Question: How can I fix this? I have used php to display data from my database but I didn't foresee this bug.
When I click the gear icon both dropdown menu will appear. How can I fix this? What I want is when I click the gear of a specific project only one dropdown will appear. I hope you can help me its been bugging me for days. Thank you!!

Here is my code:
'''
if ($level == "Level 1"){
$sql = "SELECT * FROM project";
$result = mysqli_query($conn,$sql);
$count = mysqli_num_rows($result);
if ($count > 0) {
while ($row = mysqli_fetch_array($result)) {
echo "<input type='hidden' id='".$row['project_id']."'>";
echo "<div class='col-3'>";
echo "<div class='card'>";
echo "<div class='row'>";
echo "<div class='col-2'>";
echo "<h6 class='card-title'>".$row['project_name']."</h6>";
echo "</div>";
echo "<div class='col-2'>";
echo "<div class='card-setting'><i class='fa fa-gear'></i></div>";
echo "<div id='card-setting-dropdown' class='card-dropdown-content'>";
echo "<button class='card-dropdown-menu' id='delete_project'>Delete Project</button>";
echo "<button class='card-dropdown-menu' id='add_task'>Add Task</button>";
echo "</div>";
echo "</div>";
echo "</div>";
echo "<div class='row'>";
echo "<div class='col-2'>";
echo "<label class='project-details'>".$row['department']."</label>";
echo "</div>";
echo "<div class='col-2'>";
echo "<label class='project-details' style='float:right;'>Priority: ".$row['priority']."</label>";
echo "</div>";
echo "</div>";
echo "<div class='pr-task-data'>";
echo "<div class='pr-task-summary-l'>";
echo "<label class='pr-task-title'>Tasks</label>";
echo "<p class='pr-task-details'>12</p>";
echo "</div>";
echo "<div class='pr-task-summary-l'>";
echo "<label class='pr-task-title'>Completed</label>";
echo "<p class='pr-task-details'>5</p>";
echo "</div>";
echo "<div class='pr-task-summary-l'>";
echo "<label class='pr-task-title'>In-Progress</label>";
echo "<p class='pr-task-details'>2</p>";
echo "</div>";
echo "<div class='pr-task-summary-r'>";
echo "<label class='pr-task-title'>Not Completed</label>";
echo "<p class='pr-task-details'>5</p>";
echo "</div>";
echo "</div>";
echo "<div class='progress'>";
echo "<div class='progress-bar'>";
echo "<label class='progress-bar-percent'>50%</label>";
echo "</div>";
echo "</div>";
echo "</div>";
echo "</div>";
}
}
}
'''
'''
//Card-Settings Dropdown
$(".card-setting").click(function() {
$(".card-dropdown-content").toggleClass("card-dropdown-content-show");
$(this).toggleClass("card-setting-active");
});
'''
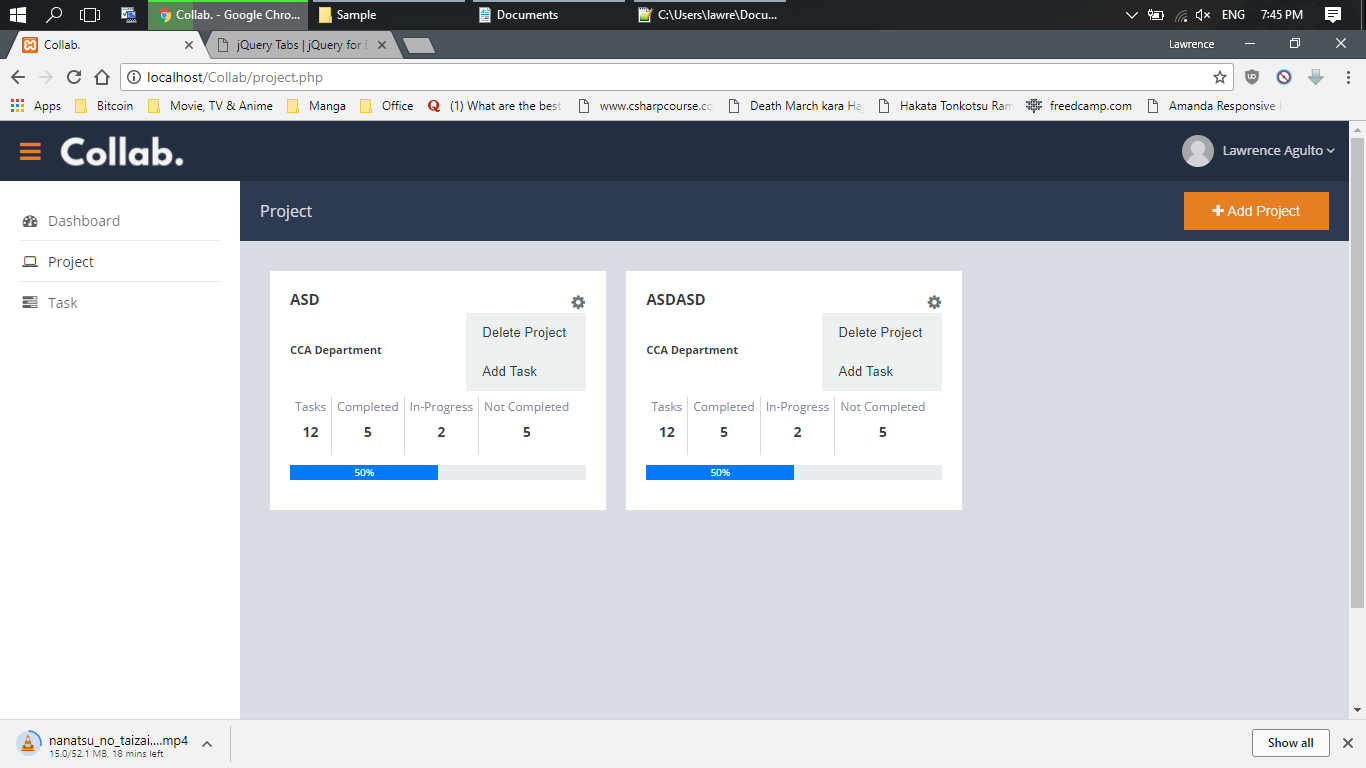
Answer: When the script activates you toggle the class car-dropdown-content-show for all cards. You should only focus on the one inside the card and find the one with the card-dropdown-content class:
'''
$(".card-setting").click(function() {
var $this = $(this);
$this.parent().find(".card-dropdown-content").toggleClass("card-dropdown-content-show");
$this.toggleClass("card-setting-active");
});
'''
We first need to go up to the parent because the find looks through all the descendants, the div with the card-dropdown-content class is a sibling.